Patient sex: M
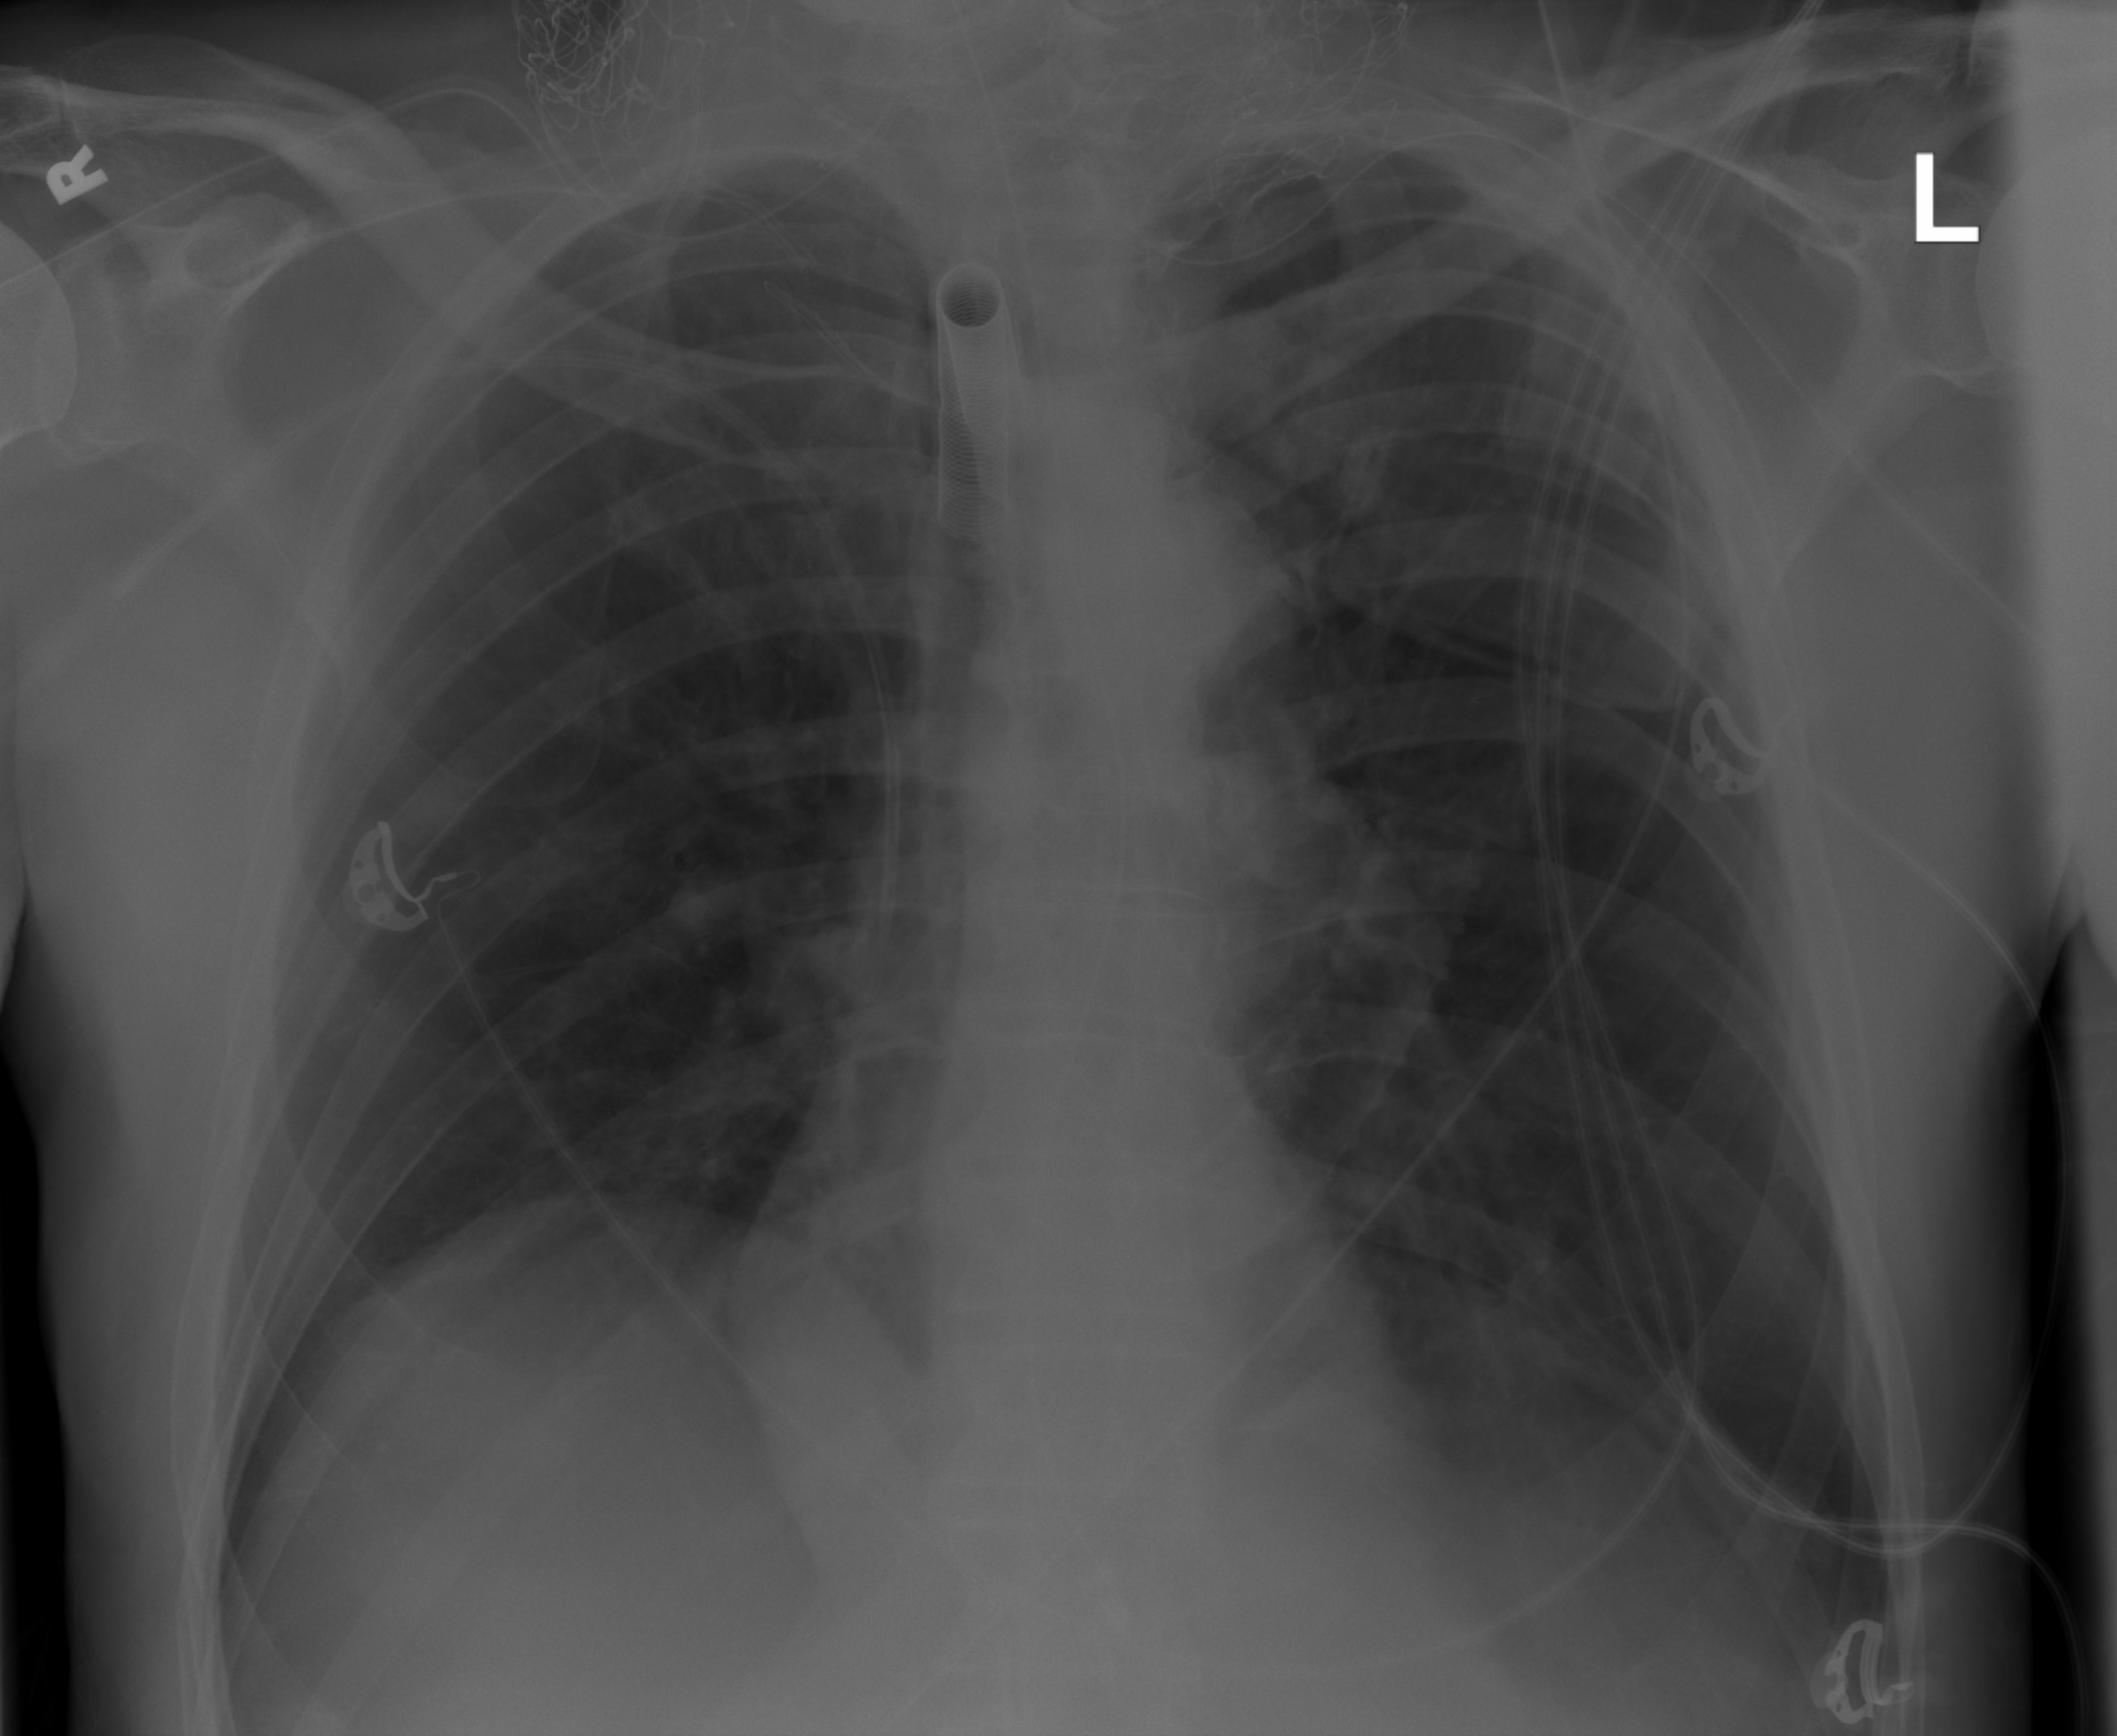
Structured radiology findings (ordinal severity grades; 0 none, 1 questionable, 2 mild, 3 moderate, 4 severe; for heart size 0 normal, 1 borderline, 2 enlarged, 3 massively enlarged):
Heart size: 0
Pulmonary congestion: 2
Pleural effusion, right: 0
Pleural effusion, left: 2
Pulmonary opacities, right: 0
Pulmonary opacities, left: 0
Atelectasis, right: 0
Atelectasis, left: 0